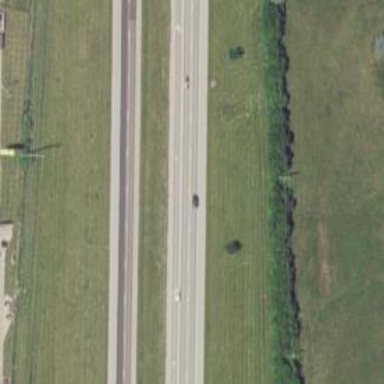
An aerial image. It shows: Trunk highway.